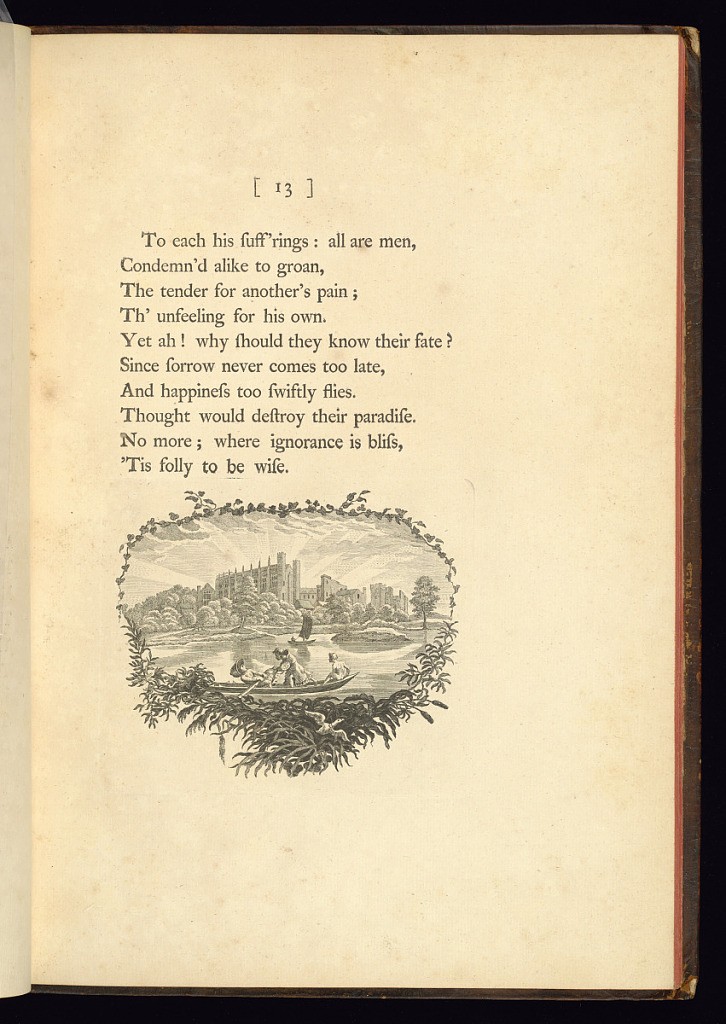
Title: Ode on a Distant Prospect of Eton College
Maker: Thomas Gray, British, 1716 – 1771
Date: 1753
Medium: Letterpress and etching on laid paper
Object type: Bound print
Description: Second page of the poem ‘Ode on a Distant Prospect of Eton College', numbered 13. The text is printed in letterpress with an etched tailpiece below. The tailpiece vignette depicts three male figures in a rowboat on a river with buildings and trees in the background. The tailpiece is framed by foliage and a bird.